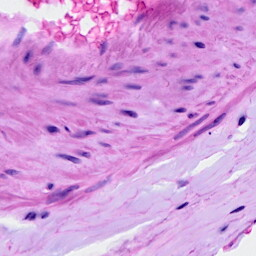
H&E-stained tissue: Ovarian